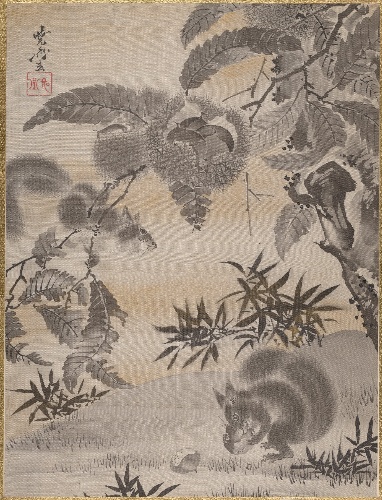
Artist: Kawanabe Kyōsai 河鍋暁斎
Artist bio: Japanese, 1831–1889
Date: ca. 1887
Object type: Album leaf
Classification: Paintings
Medium: Album leaf; ink and gold on silk
Culture: Japan
Period: Meiji period (1868–1912)
Dimensions: 14 1/4 x 10 3/4 in. (36.2 x 27.3 cm)
Department: Asian Art
Credit line: Charles Stewart Smith Collection, Gift of Mrs. Charles Stewart Smith, Charles Stewart Smith Jr., and Howard Caswell Smith, in memory of Charles Stewart Smith, 1914
Accession year: 1914
Repository: Metropolitan Museum of Art, New York, NY
Tags: Squirrels